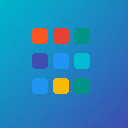
Screen state: on